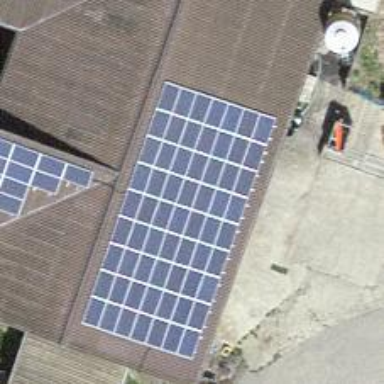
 consisting of solar photovoltaic panels."